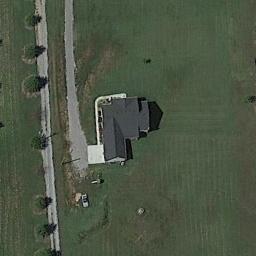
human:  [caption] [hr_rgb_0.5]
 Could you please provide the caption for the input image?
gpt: There is a house with a black roof on the lawn .

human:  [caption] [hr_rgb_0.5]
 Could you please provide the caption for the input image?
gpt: There is a house in a sparse residential area surrounded by grass and a road .

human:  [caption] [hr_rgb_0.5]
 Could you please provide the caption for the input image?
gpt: The sparse residential is on the grass next to a road .

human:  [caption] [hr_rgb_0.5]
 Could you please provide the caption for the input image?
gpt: The sparse residential is surrounded by grass .

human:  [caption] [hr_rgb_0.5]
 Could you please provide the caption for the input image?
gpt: A sparse residential area with a black building on the green meadow .